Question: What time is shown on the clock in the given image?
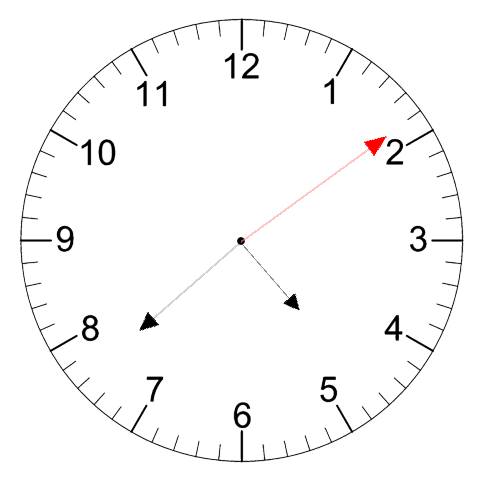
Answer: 04:38:09